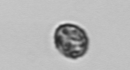
Label: Dinophyceae